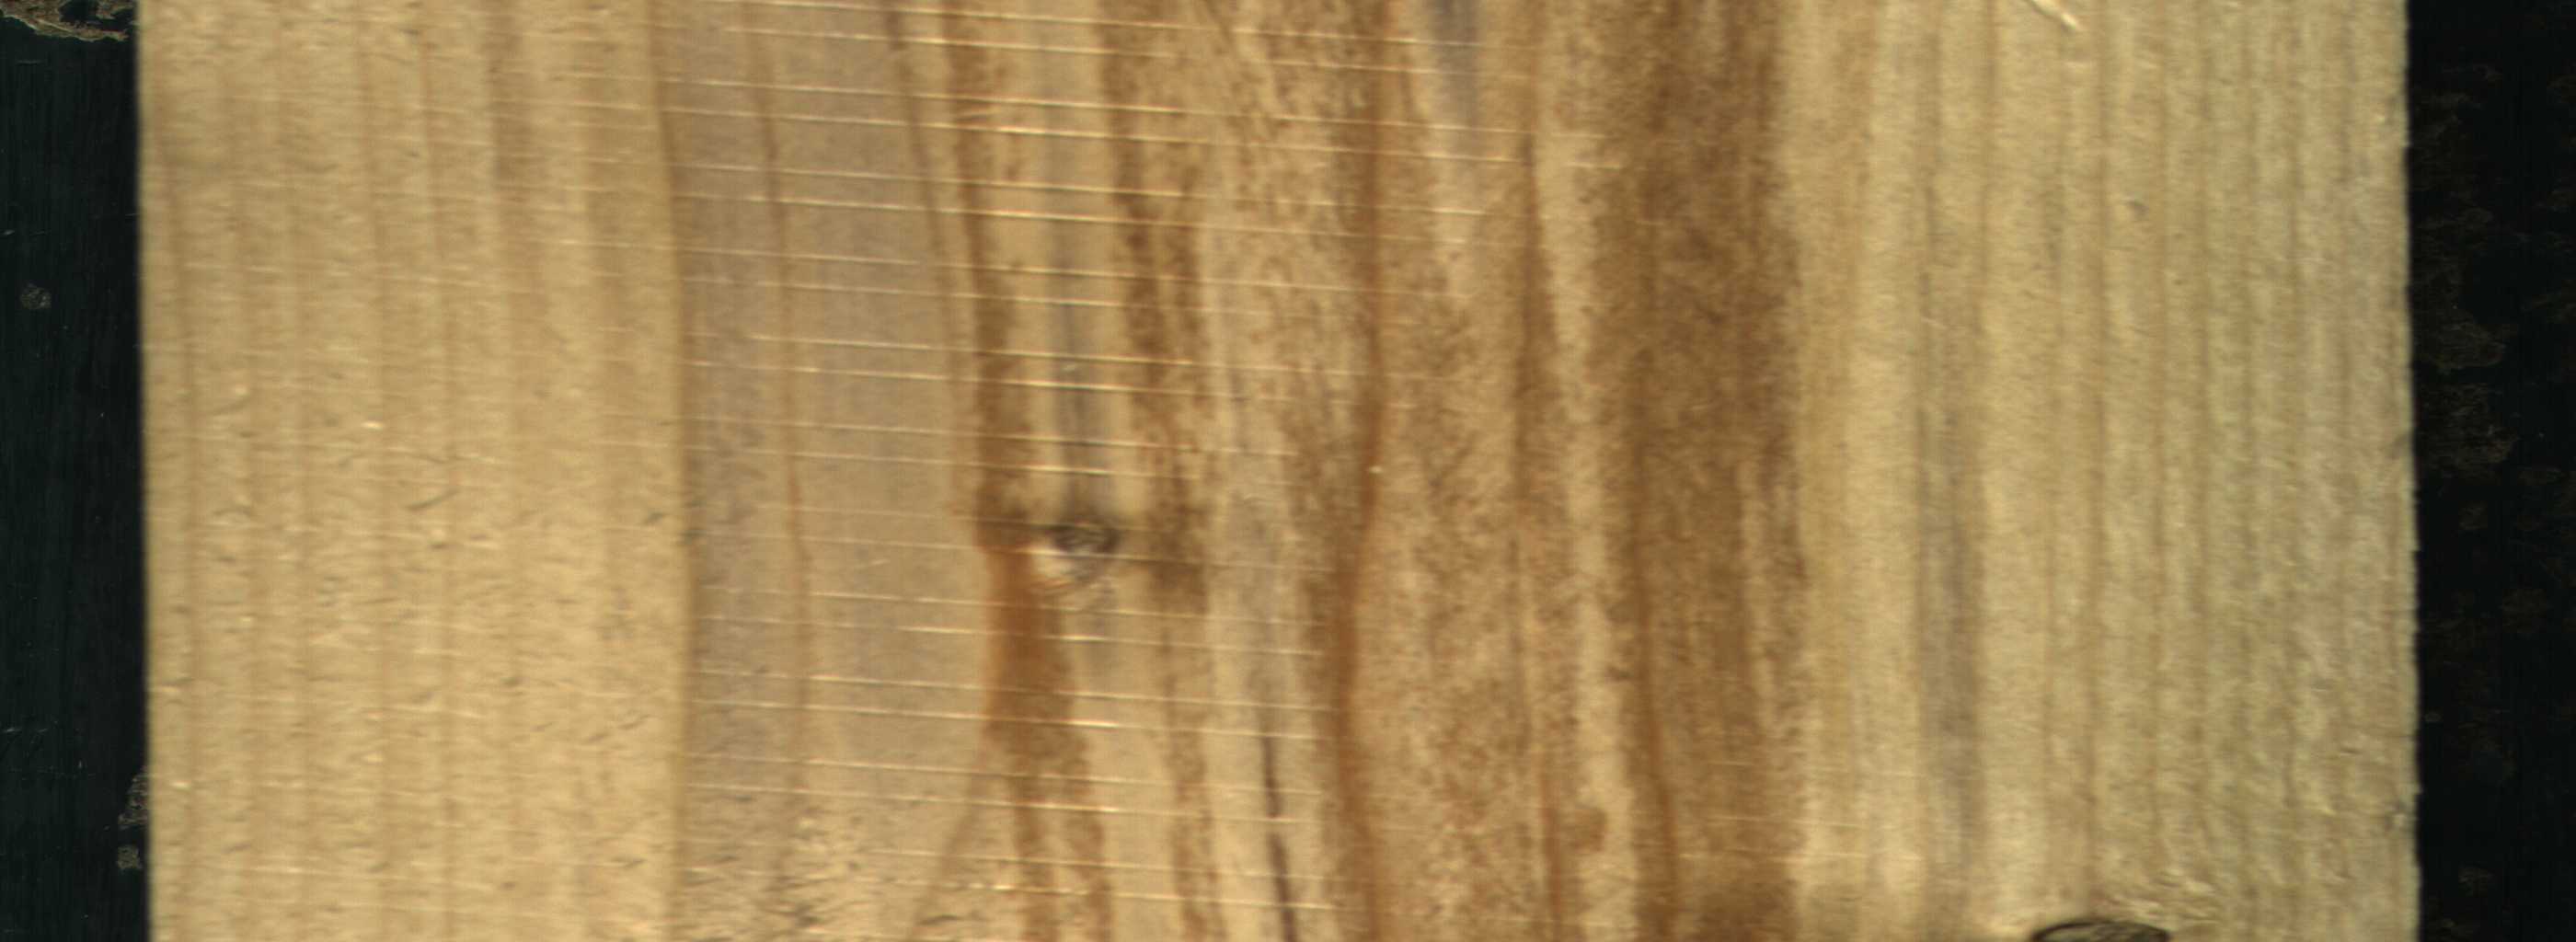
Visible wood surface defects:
Live_Knot
Live_Knot